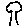
Label: tree